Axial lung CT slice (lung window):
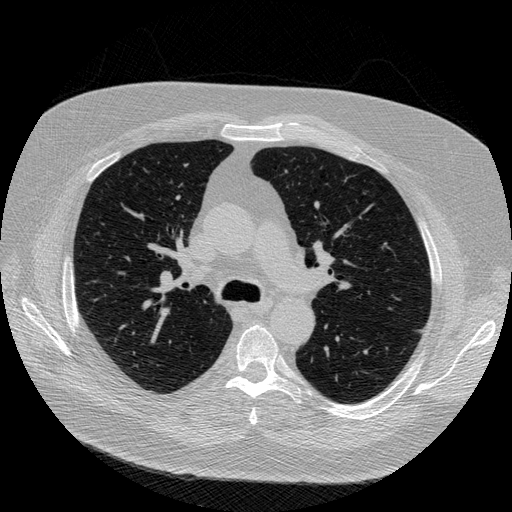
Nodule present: no